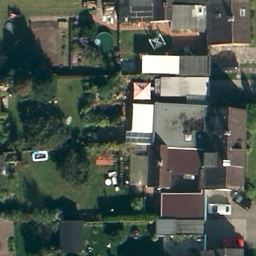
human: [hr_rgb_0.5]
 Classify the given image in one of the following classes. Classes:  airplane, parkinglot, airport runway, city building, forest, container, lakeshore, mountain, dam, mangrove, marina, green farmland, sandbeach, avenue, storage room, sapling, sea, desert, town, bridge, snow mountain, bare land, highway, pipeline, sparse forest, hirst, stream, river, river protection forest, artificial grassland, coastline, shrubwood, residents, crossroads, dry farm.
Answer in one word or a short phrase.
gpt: residents